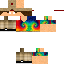
A male human skin with medium skin, wearing brown long hair dressed in a blue tshirt and black pants, featuring a closed mouth.